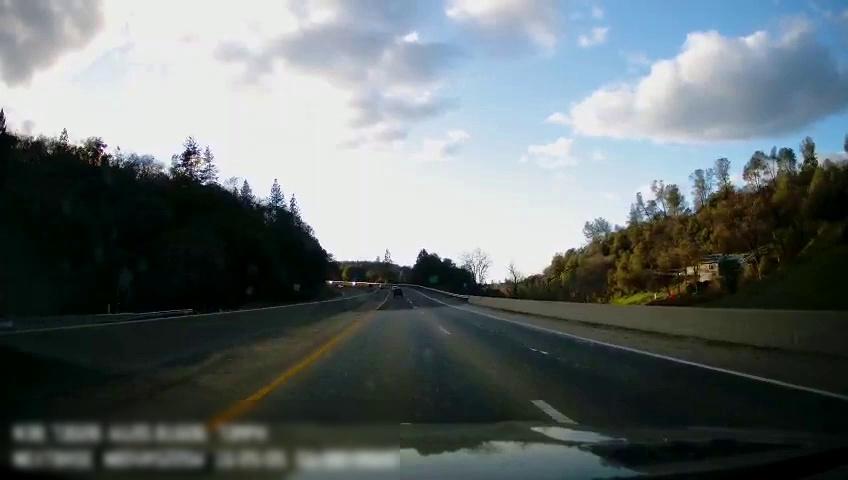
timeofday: Day
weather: Sunny
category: Drivable Space
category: Drivable Space
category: Vehicles | SUV
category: Lanes | Current Lane
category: Lanes | Alternate Lane
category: Lanes | Current Lane
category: Traffic | Signs